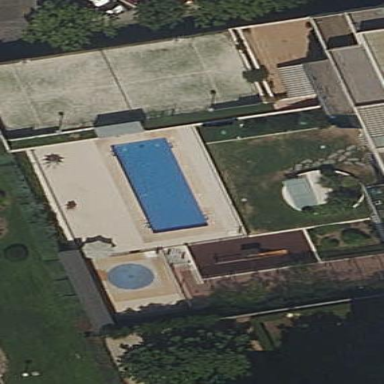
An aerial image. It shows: Swimming pool located in leisure land.